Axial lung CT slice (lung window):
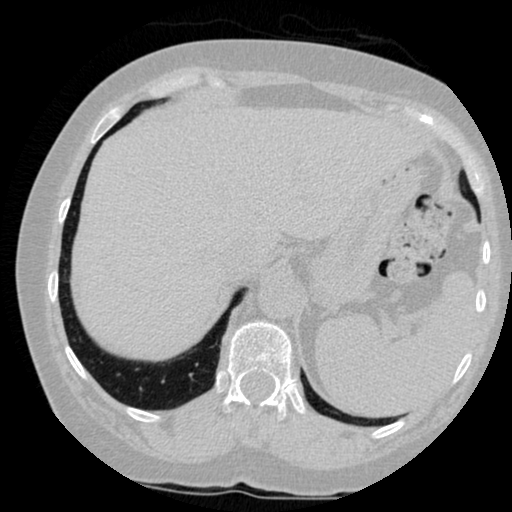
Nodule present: no